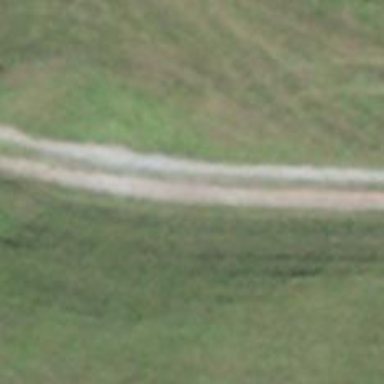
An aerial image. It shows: Dirt track road with grade2 tracktype.